Question: I have a list of dates that I want to present. Initially I thought of using datepicker but it doesn't have max days or max months (Unbelievable) and this is a requirement for me.
Hence I thought of generating my own dates and presenting it to the user.
Below is how I want to display it

I am currently using listbox. I tried combobox, grid view but I am facing the same problem in all of them
When the date is under the two blue lines I want to set it as selected. The only way I can think of is using code by getting position of the line and then get position of each item in listbox to determine which is falling in the range.
1. Is there a xaml way to do this?
2. Any other logic besides determining position? I find this logic extremely crude. A good one would be having a collision box or something which is represented by those lines and when an item hits it, it gets selected
Thanks in advance
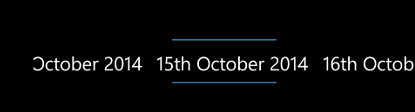
Answer: So after mucking around for like 3 days I found following solution to be useful
1. First find the midpoint that is located between the two line. (Find horizontal midpoint, then find vertical midpoint). I found the midpoint using the following code private void DetermineSelectionLineBoundaries()
{
if (SelectionBoundaryUpper == null || HorizontalScrollPanel == null)
{
return;
}
var transform = SelectionBoundaryUpper.TransformToVisual(Window.Current.Content);
_upperStart = transform.TransformPoint(new Point(0, 0));
_upperEnd = new Point(_upperStart.X + 100, _upperStart.Y);
var lowertransform = SelectionBoundaryLower.TransformToVisual(Window.Current.Content);
_lowerStart = lowertransform.TransformPoint(new Point(0, 0));
var midPointHorizontal = CalculateMidpoint(_upperStart, _upperEnd);
var midPointVertical = CalculateMidpoint(_lowerStart, _upperStart);
_midPoint = new Point(midPointHorizontal.X, midPointVertical.Y);
}
2. Once you have that, on every scroll call VisualTreeHelper.FindElementsInHostCoordinates(_midPoint, Window.Current.Content).ToList();
This function will give you all the elements at the point. To be honest I dont just get that element I basically get everything on page that falls vertically on same place as the point. Maybe I am doing something wrong. But the good news is I get only one listbox item. So easy to loop through.
Once that is done, just turn on the IsSelected flag.
Hope this helps someone
I could not find any xaml way to do this.